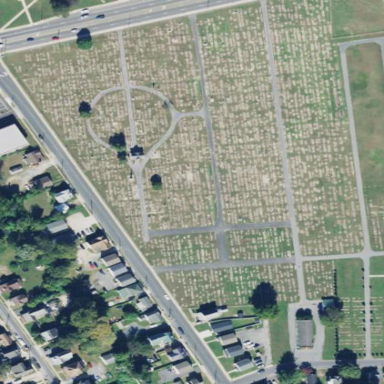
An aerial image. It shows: Cemetery.